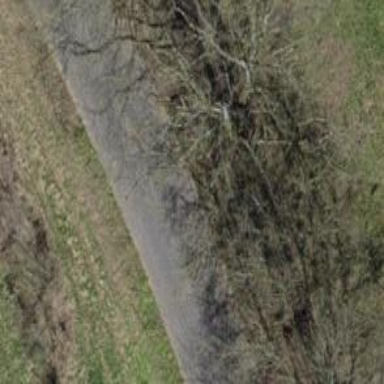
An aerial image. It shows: Service road with grade 1 tracktype.